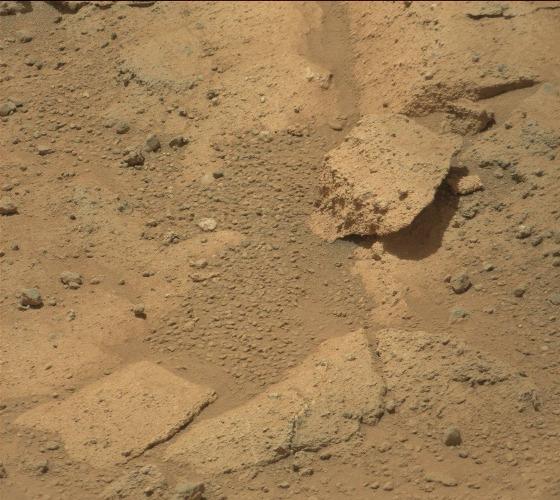
Terrain classes present: Bedrock, Gravel / Sand / Soil, Rock, Shadow